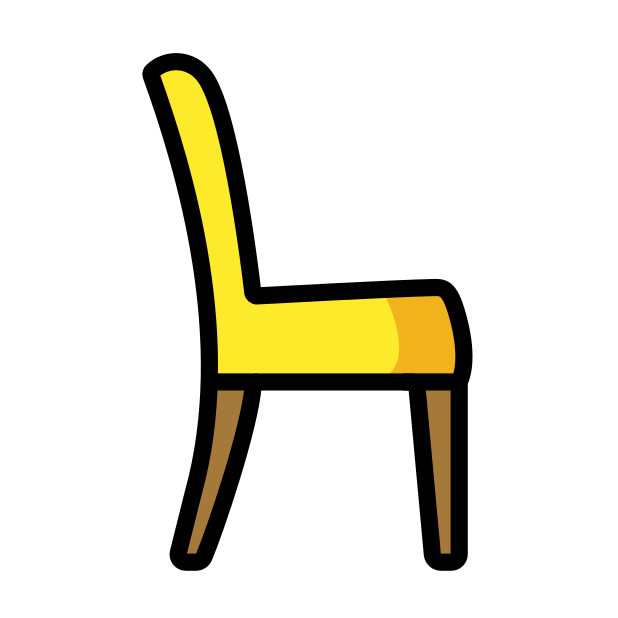
Emoji: 🪑
Name: chair
Unicode: 0x1fa91